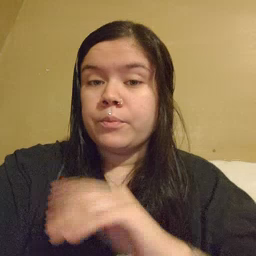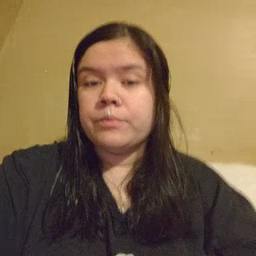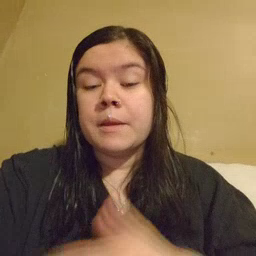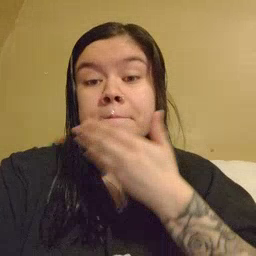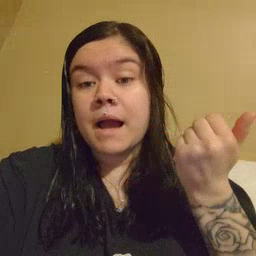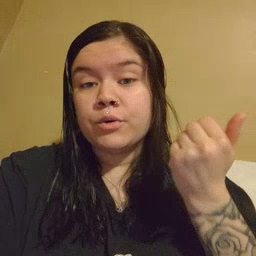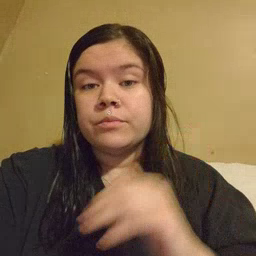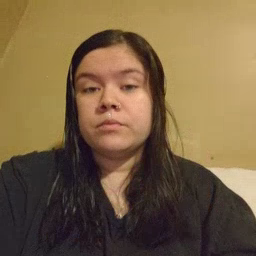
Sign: better